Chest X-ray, AP view. Patient: 31 years old, sex F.
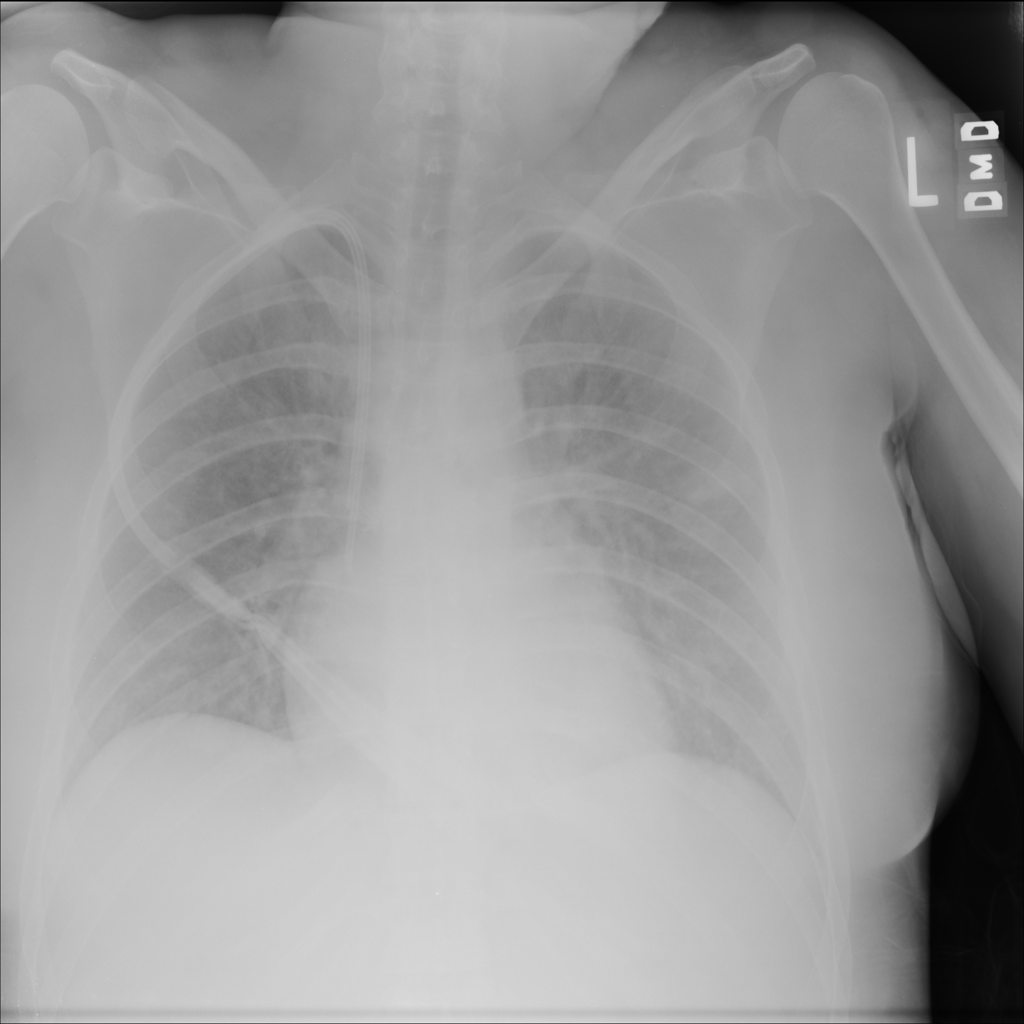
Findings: No Finding